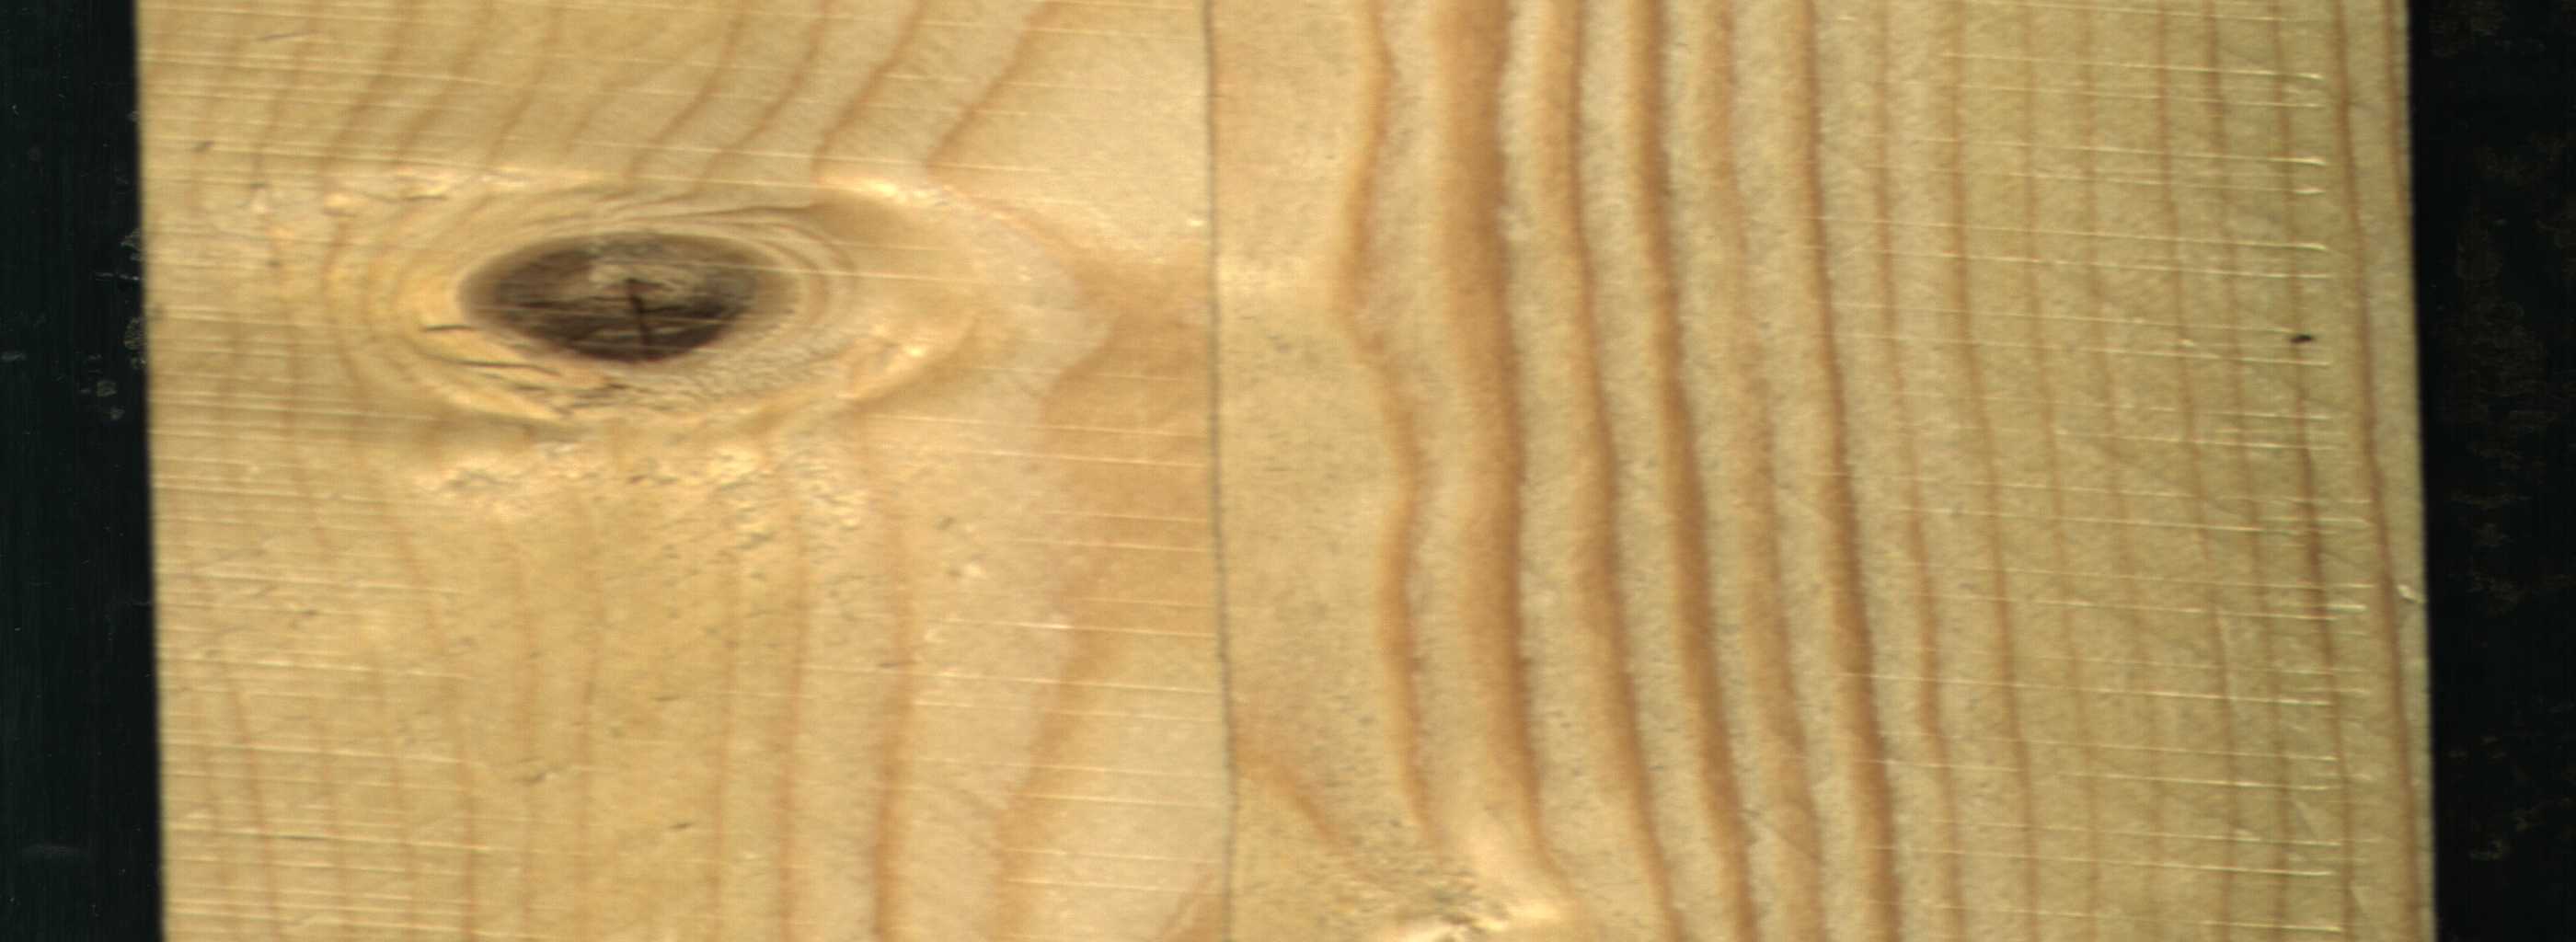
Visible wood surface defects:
Live_Knot